Interaction volume radius: 5 \u00c5
Interaction volume height: 10 \u00c5
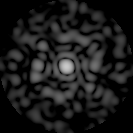
Disorder parameter: 0.846